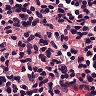
Metastatic tissue present: no